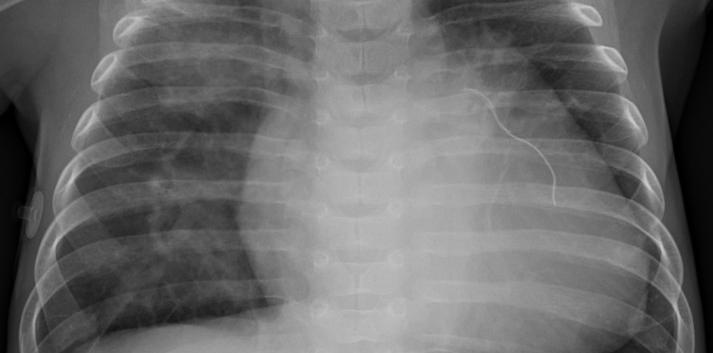
Diagnosis: PNEUMONIA